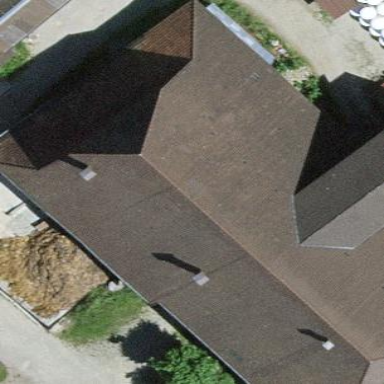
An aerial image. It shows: Farm building.